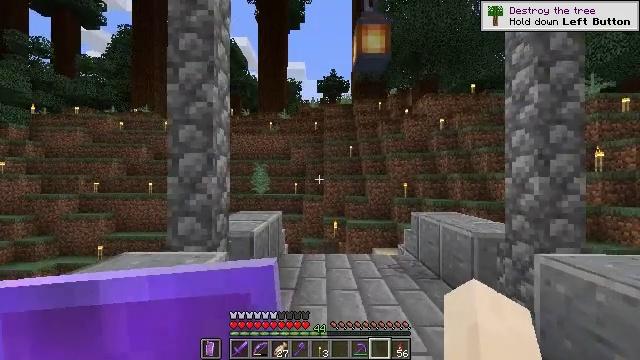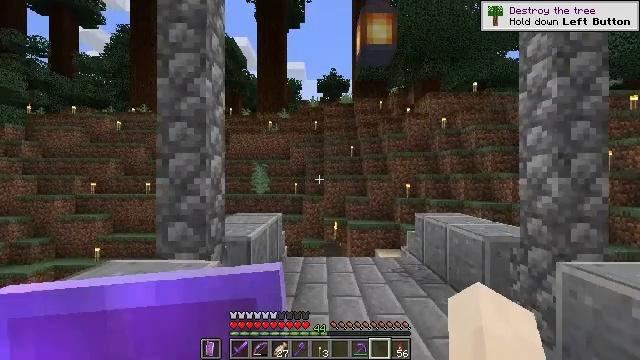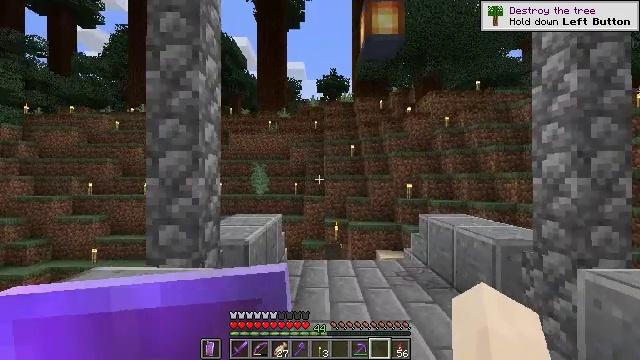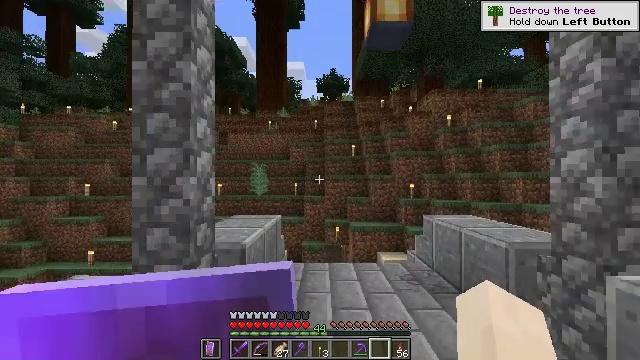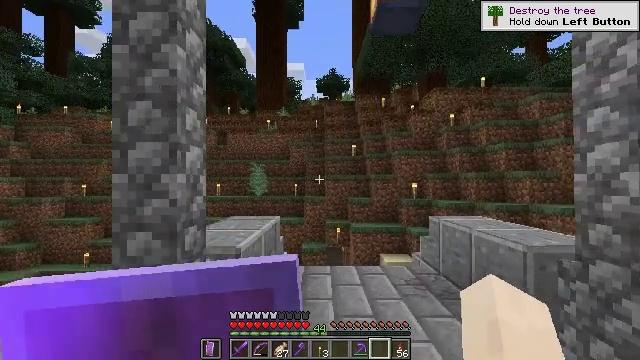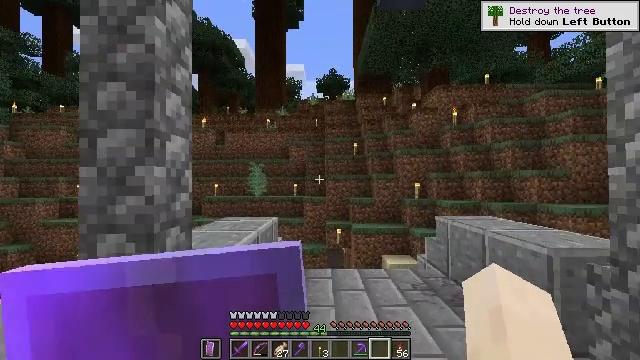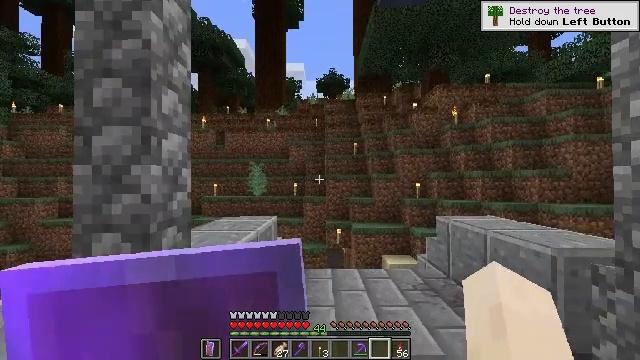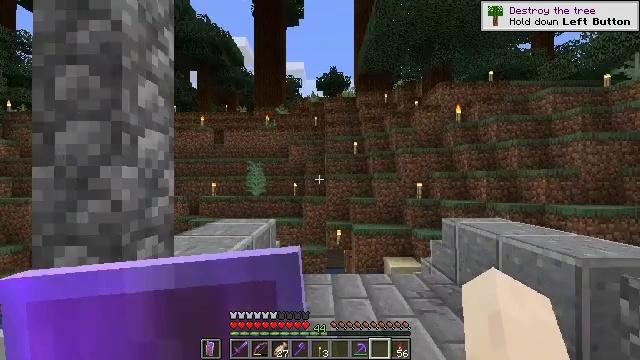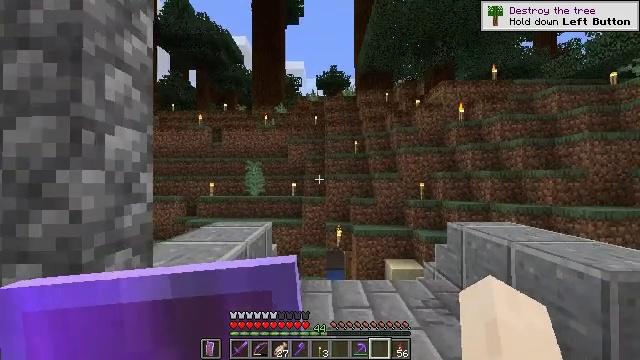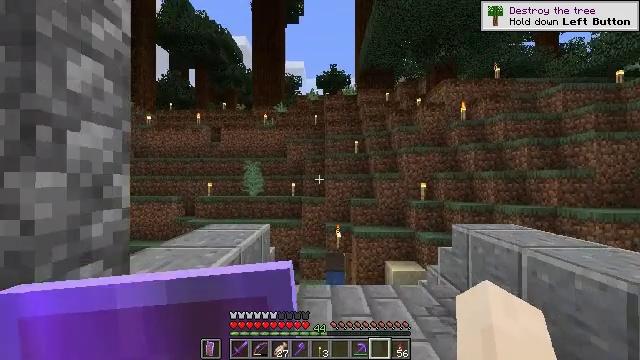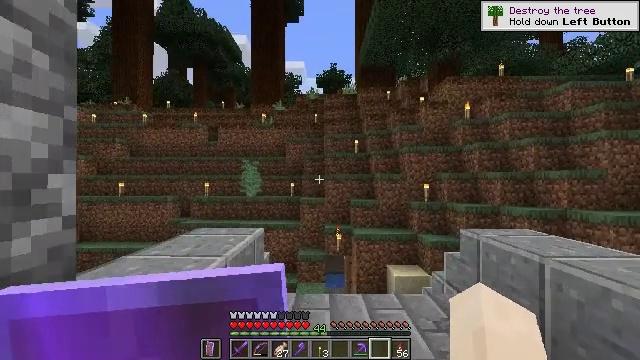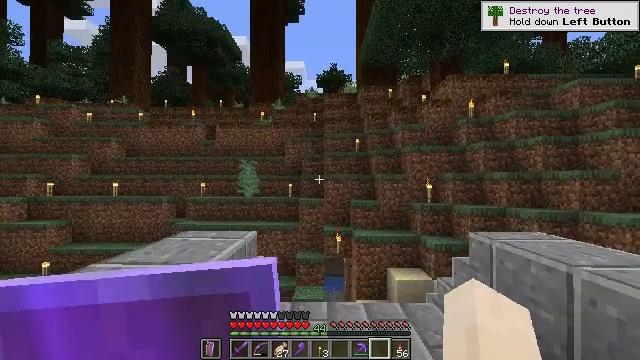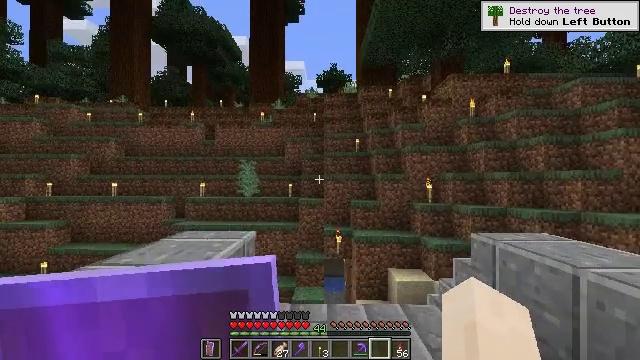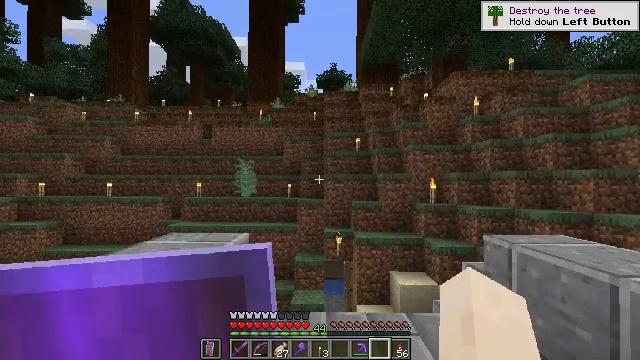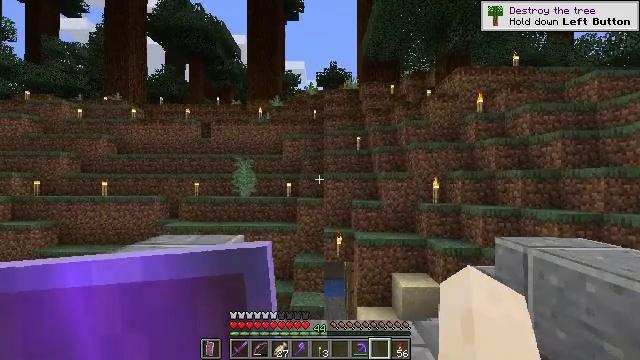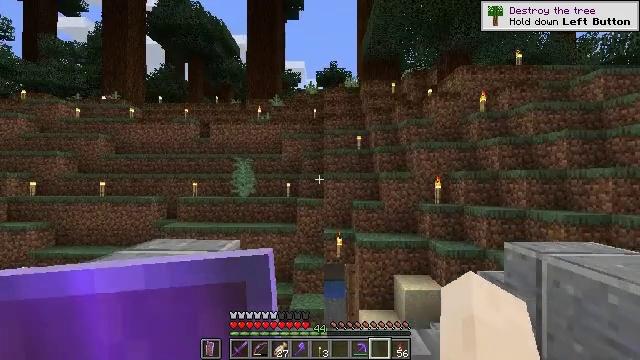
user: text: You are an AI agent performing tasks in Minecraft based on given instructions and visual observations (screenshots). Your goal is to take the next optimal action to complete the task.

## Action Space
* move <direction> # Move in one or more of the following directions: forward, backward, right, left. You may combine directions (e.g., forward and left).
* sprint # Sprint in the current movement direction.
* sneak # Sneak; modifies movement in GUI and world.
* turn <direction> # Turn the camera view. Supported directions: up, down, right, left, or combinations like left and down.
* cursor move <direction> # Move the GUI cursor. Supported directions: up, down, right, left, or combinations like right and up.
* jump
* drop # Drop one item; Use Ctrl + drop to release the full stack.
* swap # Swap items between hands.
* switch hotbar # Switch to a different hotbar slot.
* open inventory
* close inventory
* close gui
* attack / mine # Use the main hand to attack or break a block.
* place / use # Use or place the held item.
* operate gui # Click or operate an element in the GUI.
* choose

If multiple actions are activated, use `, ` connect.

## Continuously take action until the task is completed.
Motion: motion action
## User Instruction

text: Mine the bone block found in fossils.
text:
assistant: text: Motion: move forward
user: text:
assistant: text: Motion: move forward
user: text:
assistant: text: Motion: move forward
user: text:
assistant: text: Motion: move forward
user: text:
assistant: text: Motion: move forward
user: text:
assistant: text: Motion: move forward
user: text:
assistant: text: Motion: move forward
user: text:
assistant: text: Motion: move forward
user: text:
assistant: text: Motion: move forward
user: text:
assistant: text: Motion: move forward
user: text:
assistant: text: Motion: move forward
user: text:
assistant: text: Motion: move forward
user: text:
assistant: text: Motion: move forward
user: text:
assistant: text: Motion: move forward
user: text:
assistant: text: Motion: move forward
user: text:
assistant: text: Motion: move forward
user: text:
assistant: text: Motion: move forward
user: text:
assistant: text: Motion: move forward
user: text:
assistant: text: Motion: move forward
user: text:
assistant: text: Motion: move forward
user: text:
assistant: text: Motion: move forward
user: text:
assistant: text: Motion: move forward
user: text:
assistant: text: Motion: move forward
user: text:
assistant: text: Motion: move forward
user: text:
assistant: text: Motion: move forward
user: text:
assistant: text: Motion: move forward
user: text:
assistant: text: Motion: no_op
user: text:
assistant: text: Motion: no_op
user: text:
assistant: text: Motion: no_op
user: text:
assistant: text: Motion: no_op